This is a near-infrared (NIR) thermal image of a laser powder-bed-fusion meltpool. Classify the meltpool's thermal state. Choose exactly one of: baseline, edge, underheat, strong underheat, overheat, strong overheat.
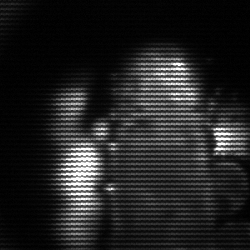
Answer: strong underheat